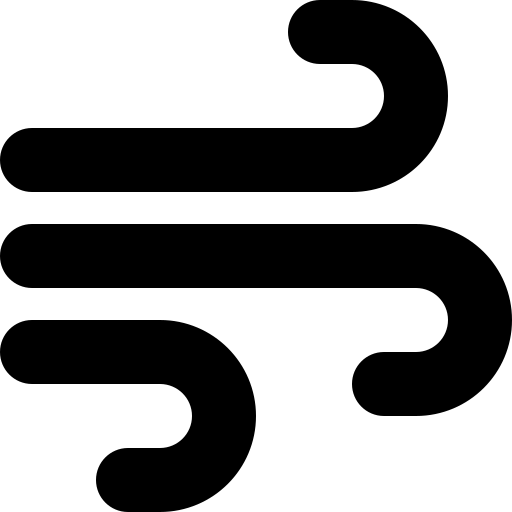
Tags: icon, FontAwesome, fa-icon, solid, wind